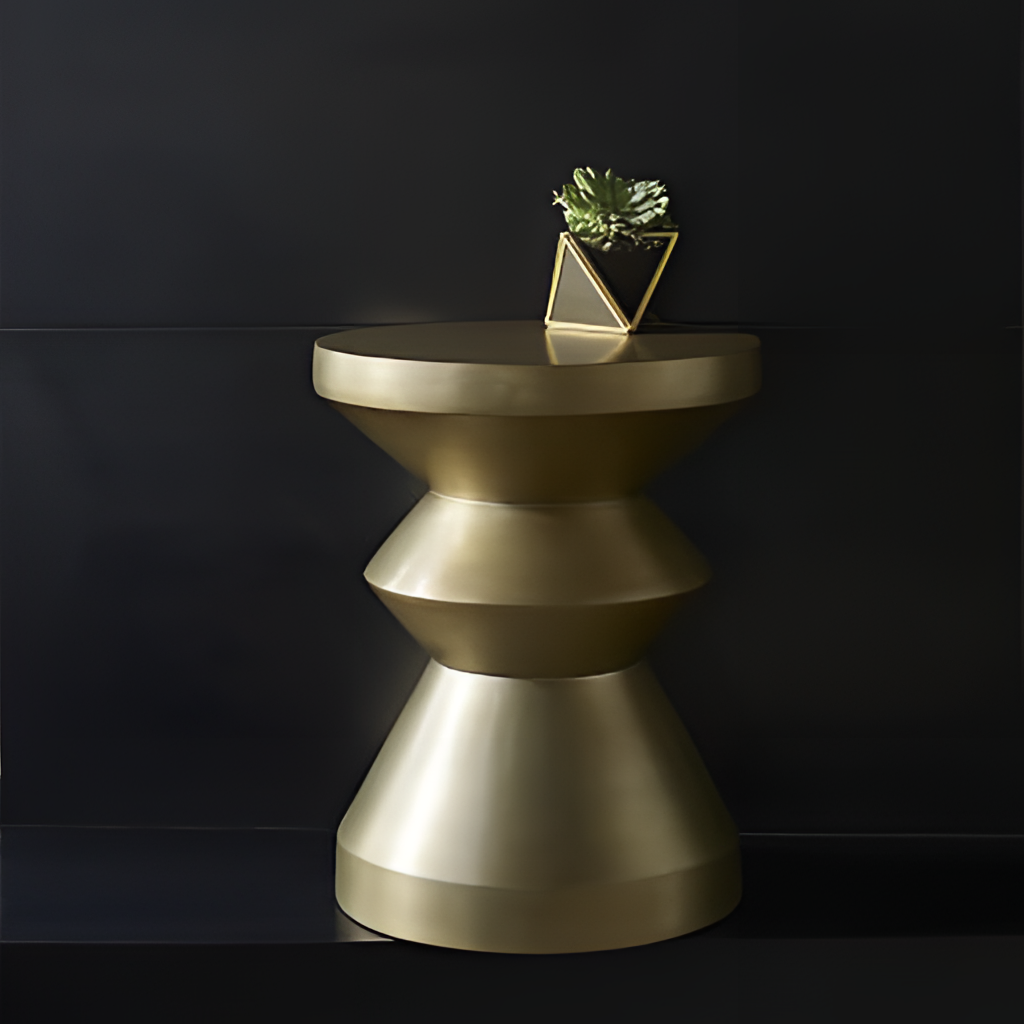
gold metal side table, living room, paint wallpaper, with solid pattern, modern, wood flooring, with plank pattern